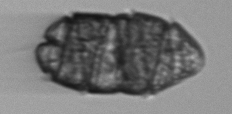
Label: Margalefidinium